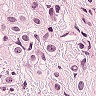
Metastatic tissue present: yes